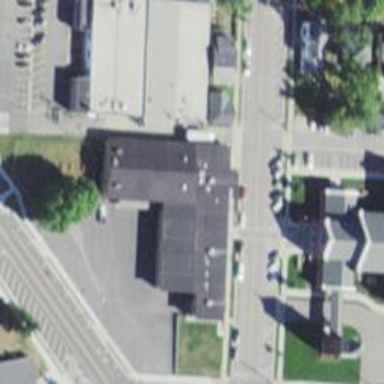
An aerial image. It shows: School.